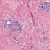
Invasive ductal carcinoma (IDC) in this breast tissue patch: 1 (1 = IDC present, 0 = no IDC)